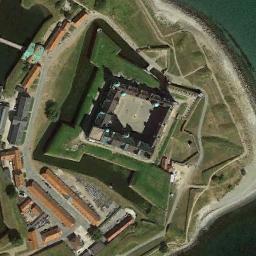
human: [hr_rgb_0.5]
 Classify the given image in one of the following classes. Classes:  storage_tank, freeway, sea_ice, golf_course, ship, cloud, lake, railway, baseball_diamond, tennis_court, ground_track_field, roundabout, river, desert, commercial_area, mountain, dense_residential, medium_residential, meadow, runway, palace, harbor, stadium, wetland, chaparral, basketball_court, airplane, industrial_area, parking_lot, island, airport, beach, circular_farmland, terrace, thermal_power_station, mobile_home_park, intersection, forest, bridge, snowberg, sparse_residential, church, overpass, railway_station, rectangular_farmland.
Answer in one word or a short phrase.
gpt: palace